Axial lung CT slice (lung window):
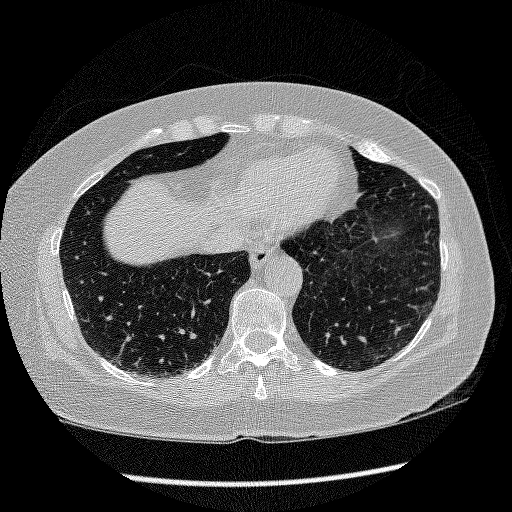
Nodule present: no